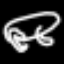
Label: frog